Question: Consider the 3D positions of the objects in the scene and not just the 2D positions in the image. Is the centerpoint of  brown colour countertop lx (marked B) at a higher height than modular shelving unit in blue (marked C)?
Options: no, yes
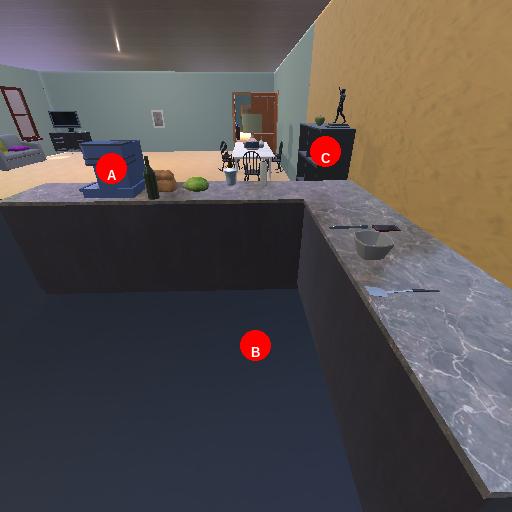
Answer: no